Question: I use <URL> to interact with firestore in my angular app. Unfortunately, after
I setup app check in the firebase console, I'm getting 'ERROR FirebaseError: Missing or insufficient permissions.' in the console of my webbrowser after the first interaction with firestore (see component below), Here are some useful informations for you, which I copied from my ticket in the angularfire repo.
### Version info
@angular-devkit/architect 0.1200.5
@angular-devkit/build-angular 12.2.13
@angular-devkit/core 12.2.13
@angular-devkit/schematics 12.2.13
@schematics/angular 12.2.13
rxjs 6.6.7
typescript 4.3.5
9.19.0
7.2.0
Node: 16.13.0
### How to reproduce these conditions
In my component:
'''
constructor(
private firestore: AngularFirestore,
) {}
ngOnInit(): void {
this.firestore
.collection('users')
.snapshotChanges()
.subscribe((documents) => {
this.userDocuments = documents;
})
'''
I created a firebase web app under my project in the firebase console. In the app check tab, I paste the site secret from recaptcha into the required field, so it looks like this now:

In my app.module.ts
'''
imports: [
..
AngularFireModule.initializeApp(environment.firebase),
// // AppCheckModule,
provideFirebaseApp(() => initializeApp(environment.firebase)),
environment.useEmulators
? [AppCheckModule]
: provideAppCheck(() => {
const provider = new ReCaptchaV3Provider(environment.recaptcha);
return initializeAppCheck(getApp(), {
provider,
isTokenAutoRefreshEnabled: true,
});
}),
],
'''
In the 'enviroment.ts', I set the key from recaptcha. Furthermore the enviroment production key is set to true, so the 'isDevMode()' returns false. There was the problem, that recaptcha is requiring a debug token otherwise.
'''
rules_version = '2';
service cloud.firestore {
match /databases/{database}/documents {
match /{document=**} {
allow read, write: if request.auth.uid != null;
}
}
}
'''
### Debug output
'ERROR FirebaseError: Missing or insufficient permissions.'
Can someone give me an advice how to proceed here?
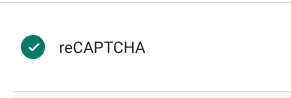
Answer: AppCheck for Firestore wasn't added until JS SDK 9.6 which was released couple of days ago. Its now working for me
See here:
<URL>
<URL>